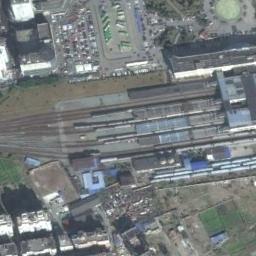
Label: railway_station